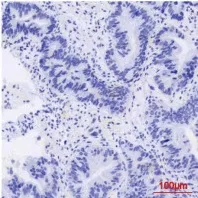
Imaging Features of DPC in case 2. (E-H) IHC indicating tumors positive for CDX2, CK7, and CK19, and negative for Cerb-B2 (magnification, x20).
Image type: pathology (immunostaining)